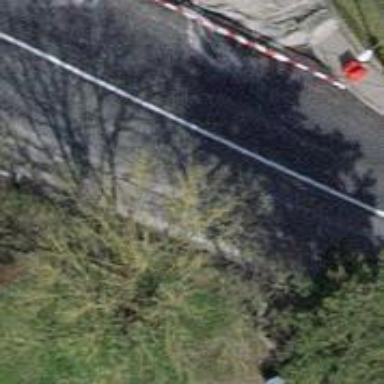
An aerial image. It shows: Asphalt platform for public transport.